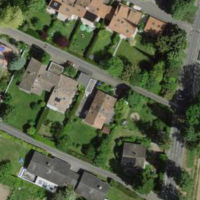
EUNIS habitat code: 55
Species observed at this site:
Apis mellifera
Eristalis pertinax